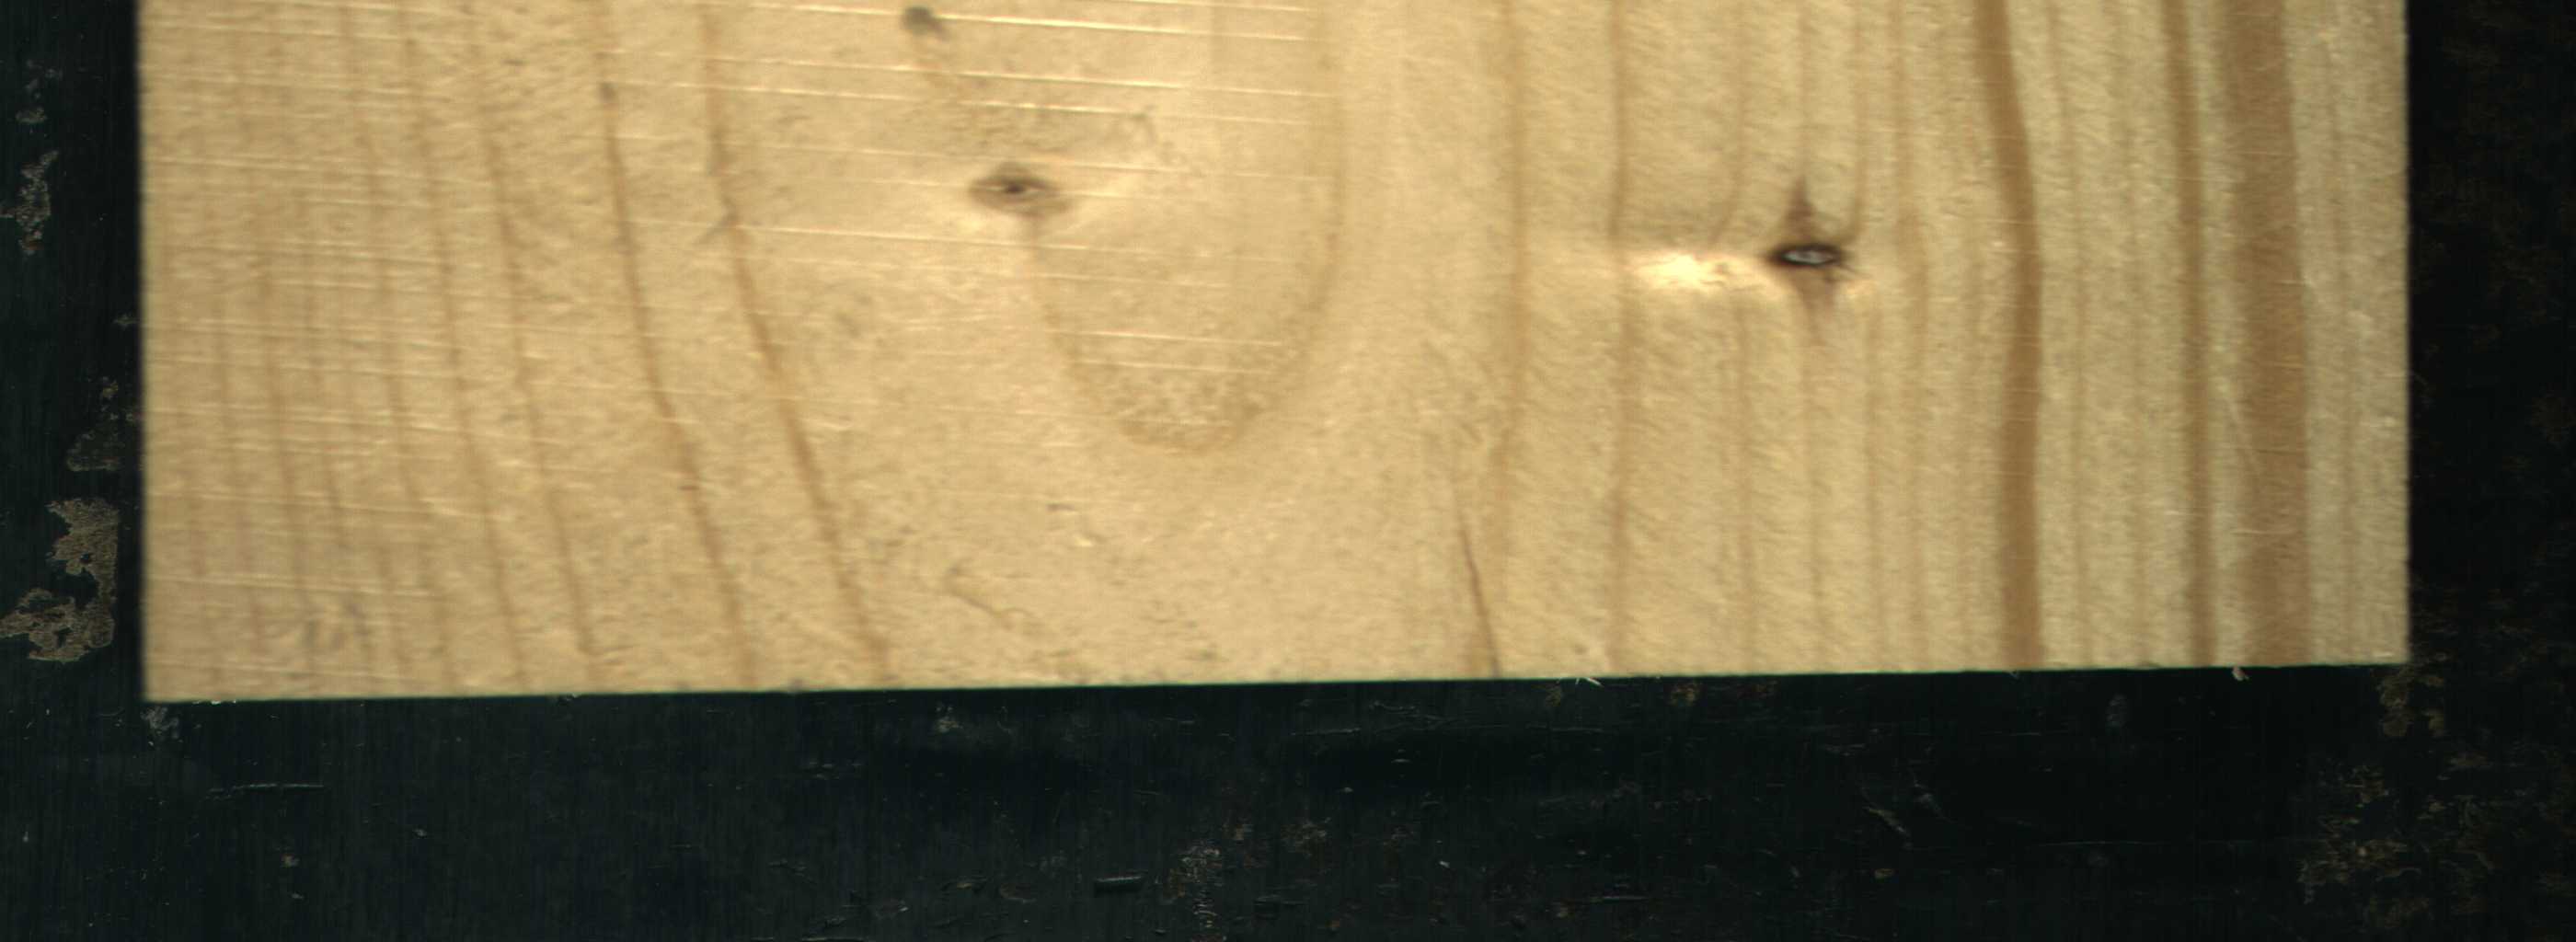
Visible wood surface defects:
Quartzity
Quartzity
Dead_Knot
Live_Knot